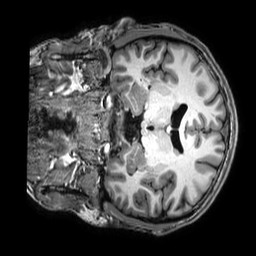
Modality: T1w
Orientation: coronal
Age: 23
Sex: male
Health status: healthy
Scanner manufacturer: philips
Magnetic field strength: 3 T
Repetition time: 0.009 s
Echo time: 0.003996 s